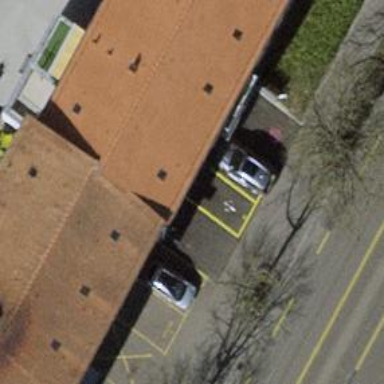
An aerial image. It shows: Furniture shop.